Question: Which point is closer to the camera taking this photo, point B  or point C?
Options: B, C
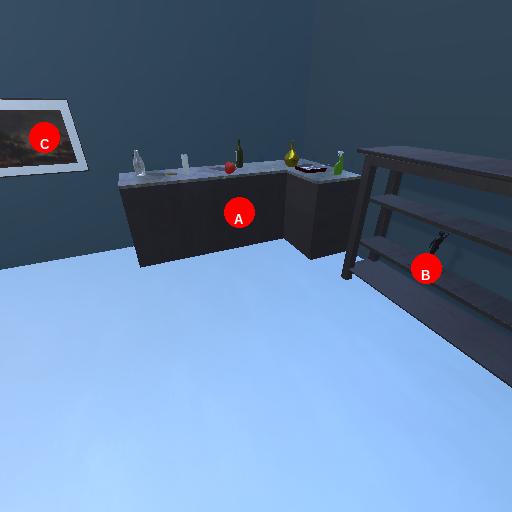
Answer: B